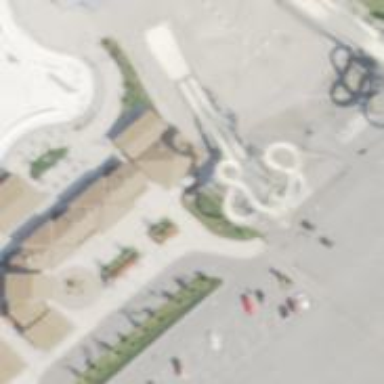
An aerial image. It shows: Water slide attraction.